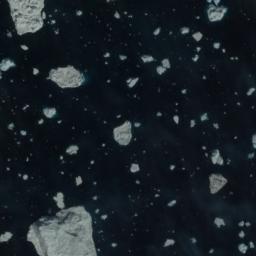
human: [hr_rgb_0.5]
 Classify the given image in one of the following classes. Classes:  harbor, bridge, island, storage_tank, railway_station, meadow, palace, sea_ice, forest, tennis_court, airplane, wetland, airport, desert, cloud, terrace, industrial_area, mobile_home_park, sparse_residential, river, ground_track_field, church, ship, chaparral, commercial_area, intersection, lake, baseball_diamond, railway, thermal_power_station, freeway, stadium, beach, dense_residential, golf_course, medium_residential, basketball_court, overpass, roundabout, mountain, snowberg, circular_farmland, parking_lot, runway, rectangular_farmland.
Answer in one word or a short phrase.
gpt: sea_ice